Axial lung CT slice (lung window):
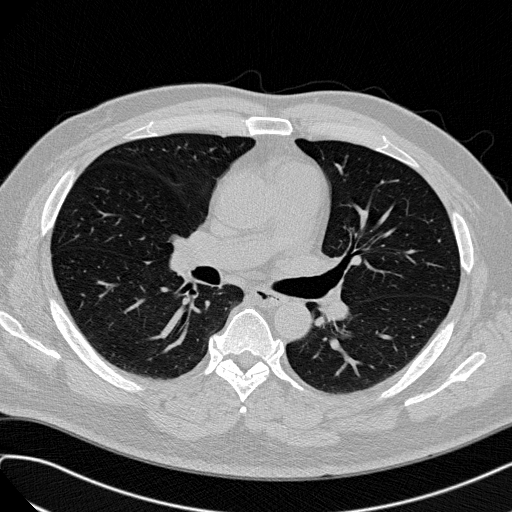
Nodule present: no